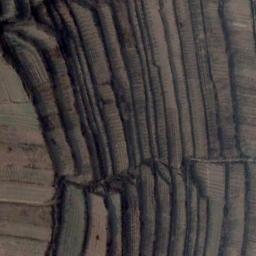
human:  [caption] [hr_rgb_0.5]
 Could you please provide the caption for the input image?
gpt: There is a straight path between the terraces .

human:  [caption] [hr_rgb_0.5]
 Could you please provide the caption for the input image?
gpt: The terrace is high on the left and low on the right .

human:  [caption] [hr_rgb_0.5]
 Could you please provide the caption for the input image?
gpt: The bare terrace is next to some trees .

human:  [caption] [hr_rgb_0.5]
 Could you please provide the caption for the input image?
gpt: A large layer of brown and green mixed terraces .

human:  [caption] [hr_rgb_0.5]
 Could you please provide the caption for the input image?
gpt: There are many brown terraces arranged neatly .